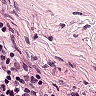
Metastatic tissue present: no